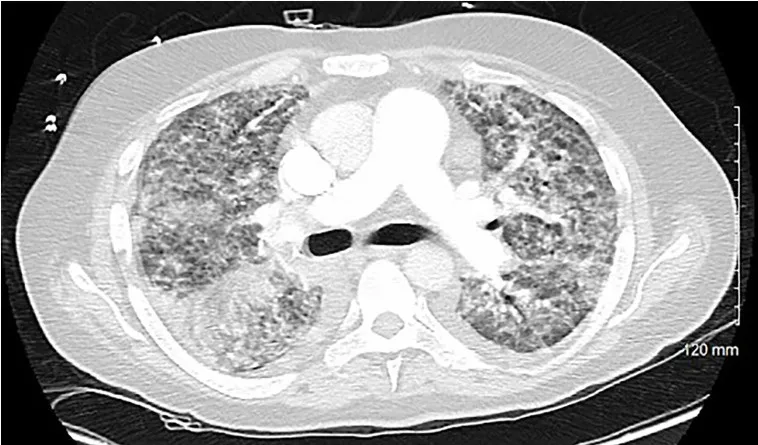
A cross-sectional CT scan performed upon arrival to the emergency department that rules out pulmonary embolism and shows bilateral interstitial consolidations consistent with pulmonary edema.
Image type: radiology (ct)